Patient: sex F, age 78
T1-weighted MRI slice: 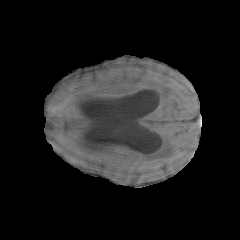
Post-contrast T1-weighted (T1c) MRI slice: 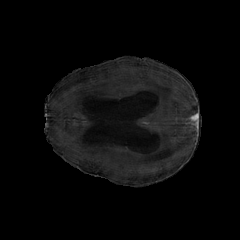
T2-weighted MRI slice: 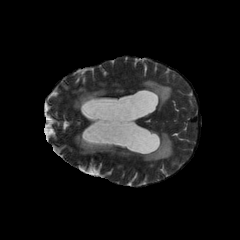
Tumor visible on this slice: yes
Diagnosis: Glioblastoma, IDH-wildtype
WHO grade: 4